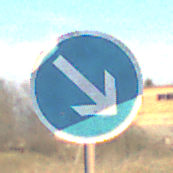
Verkehrszeichen: VorgeschriebeneVorbeifahrtRechts
Umgebung: Outdoor, Nature
Tageszeit: MorningAfternoon
Wetter: Clear
Licht: Natural
Jahreszeit: NotSpecified
Kontrast: HighContrast